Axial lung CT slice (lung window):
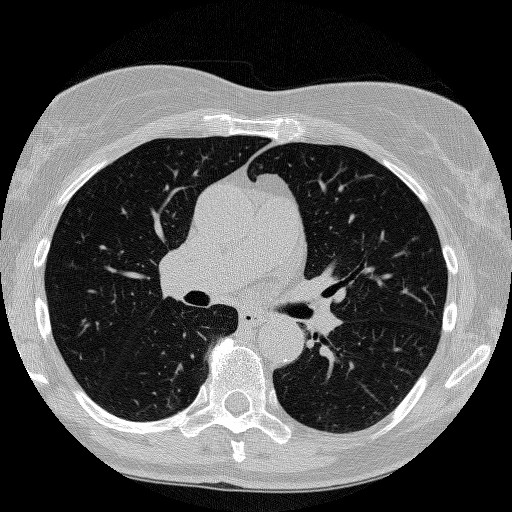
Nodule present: no